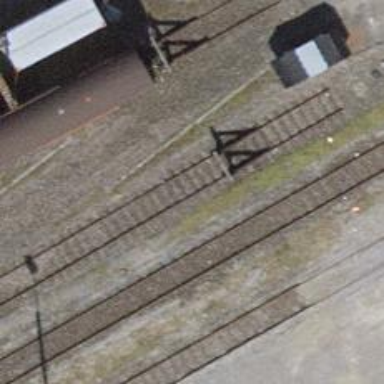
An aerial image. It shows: Railway buffer stop.